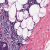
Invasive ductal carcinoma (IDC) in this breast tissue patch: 1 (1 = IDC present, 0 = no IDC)